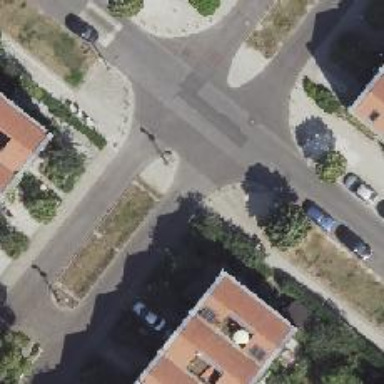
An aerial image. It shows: Unmarked crossing with pedestrian island.